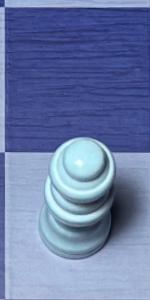
Label: Queen_White